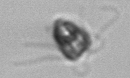
Label: Pyramimonas_morphotype1